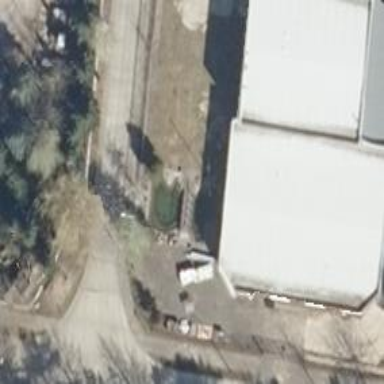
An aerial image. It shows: Outdoor industrial building.